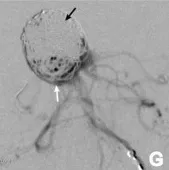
Stage 1. The anchor point of the distal end of the PED (yellow arrow);. Densely packed upper part (black arrow), and ,slack coiled lower part (white arrow) of the aneurysm.
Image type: radiology (ct)